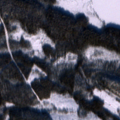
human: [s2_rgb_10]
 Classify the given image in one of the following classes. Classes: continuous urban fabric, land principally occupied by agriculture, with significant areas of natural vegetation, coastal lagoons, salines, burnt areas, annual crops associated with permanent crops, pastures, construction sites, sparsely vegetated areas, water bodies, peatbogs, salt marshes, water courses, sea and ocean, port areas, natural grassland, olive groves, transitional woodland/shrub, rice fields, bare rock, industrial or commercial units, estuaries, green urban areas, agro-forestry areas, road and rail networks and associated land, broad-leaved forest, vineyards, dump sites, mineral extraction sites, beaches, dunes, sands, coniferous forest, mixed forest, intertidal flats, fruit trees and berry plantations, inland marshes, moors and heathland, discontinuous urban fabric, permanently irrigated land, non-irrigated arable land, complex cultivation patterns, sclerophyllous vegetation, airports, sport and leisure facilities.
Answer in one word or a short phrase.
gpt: coniferous forest, mixed forest, water bodies